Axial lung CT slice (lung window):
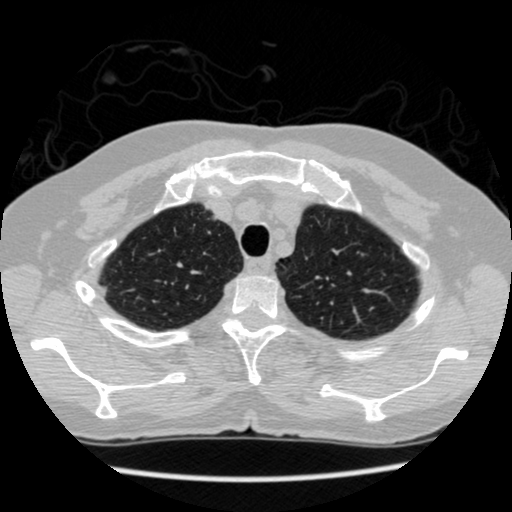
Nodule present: no